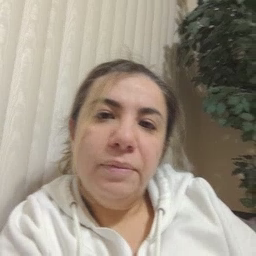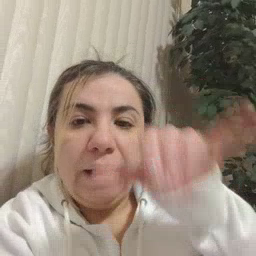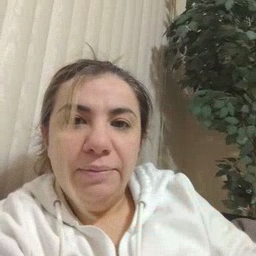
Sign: that